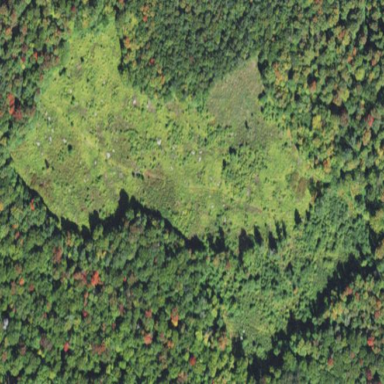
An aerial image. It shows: Clearcut area created by human activity.